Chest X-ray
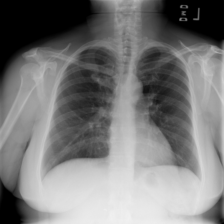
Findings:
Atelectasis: negative
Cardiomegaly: negative
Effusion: negative
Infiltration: positive
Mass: negative
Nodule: negative
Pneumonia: negative
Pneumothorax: negative
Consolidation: negative
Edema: negative
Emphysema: negative
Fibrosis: negative
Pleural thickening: negative
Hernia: negative